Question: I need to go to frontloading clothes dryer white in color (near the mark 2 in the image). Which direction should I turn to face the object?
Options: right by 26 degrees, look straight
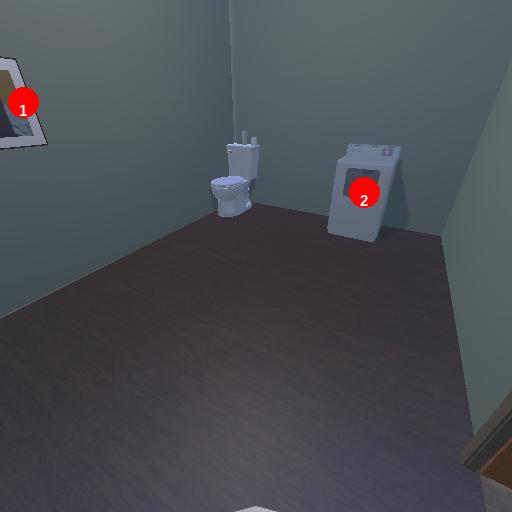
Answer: right by 26 degrees